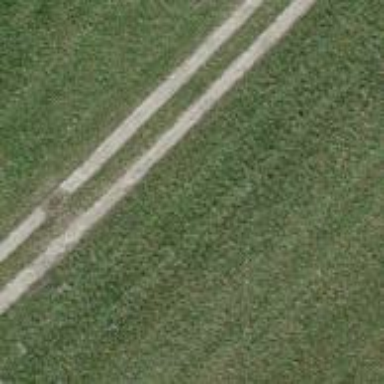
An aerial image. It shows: Unpaved track with grade2 quality type.